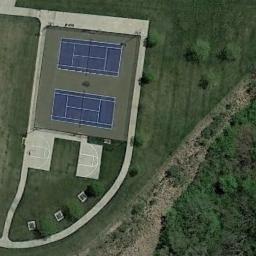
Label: tennis_court